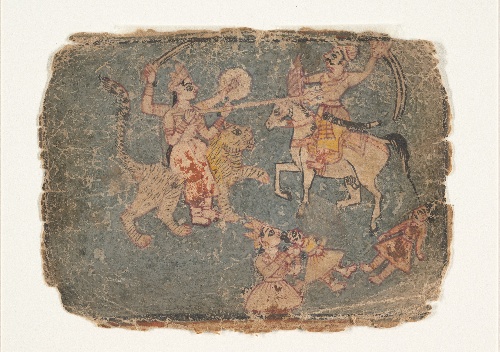
Date: 1650–60
Object type: Folio
Classification: Paintings
Medium: Ink and opaque watercolor on paper
Culture: India
Dimensions: 4 3/16 x 5 1/2 in. (10.6 x 14 cm)
Department: Asian Art
Credit line: Gift of Daniel J. Slott, 1977
Accession year: 1977
Repository: Metropolitan Museum of Art, New York, NY
Tags: Men|Horses|Durga|Tigers